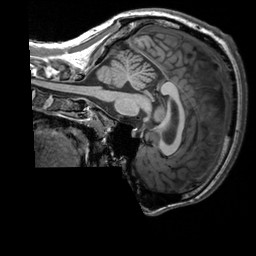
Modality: T1w
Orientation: sagittal
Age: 29
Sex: male
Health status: healthy
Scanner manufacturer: siemens
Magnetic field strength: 3 T
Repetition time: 2.3 s
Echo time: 0.00303 s